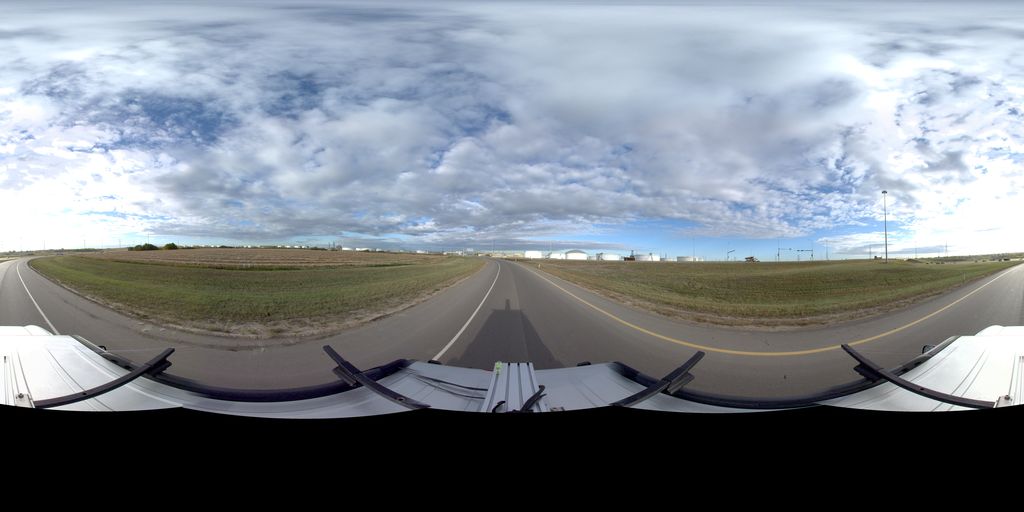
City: edmonton